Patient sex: F
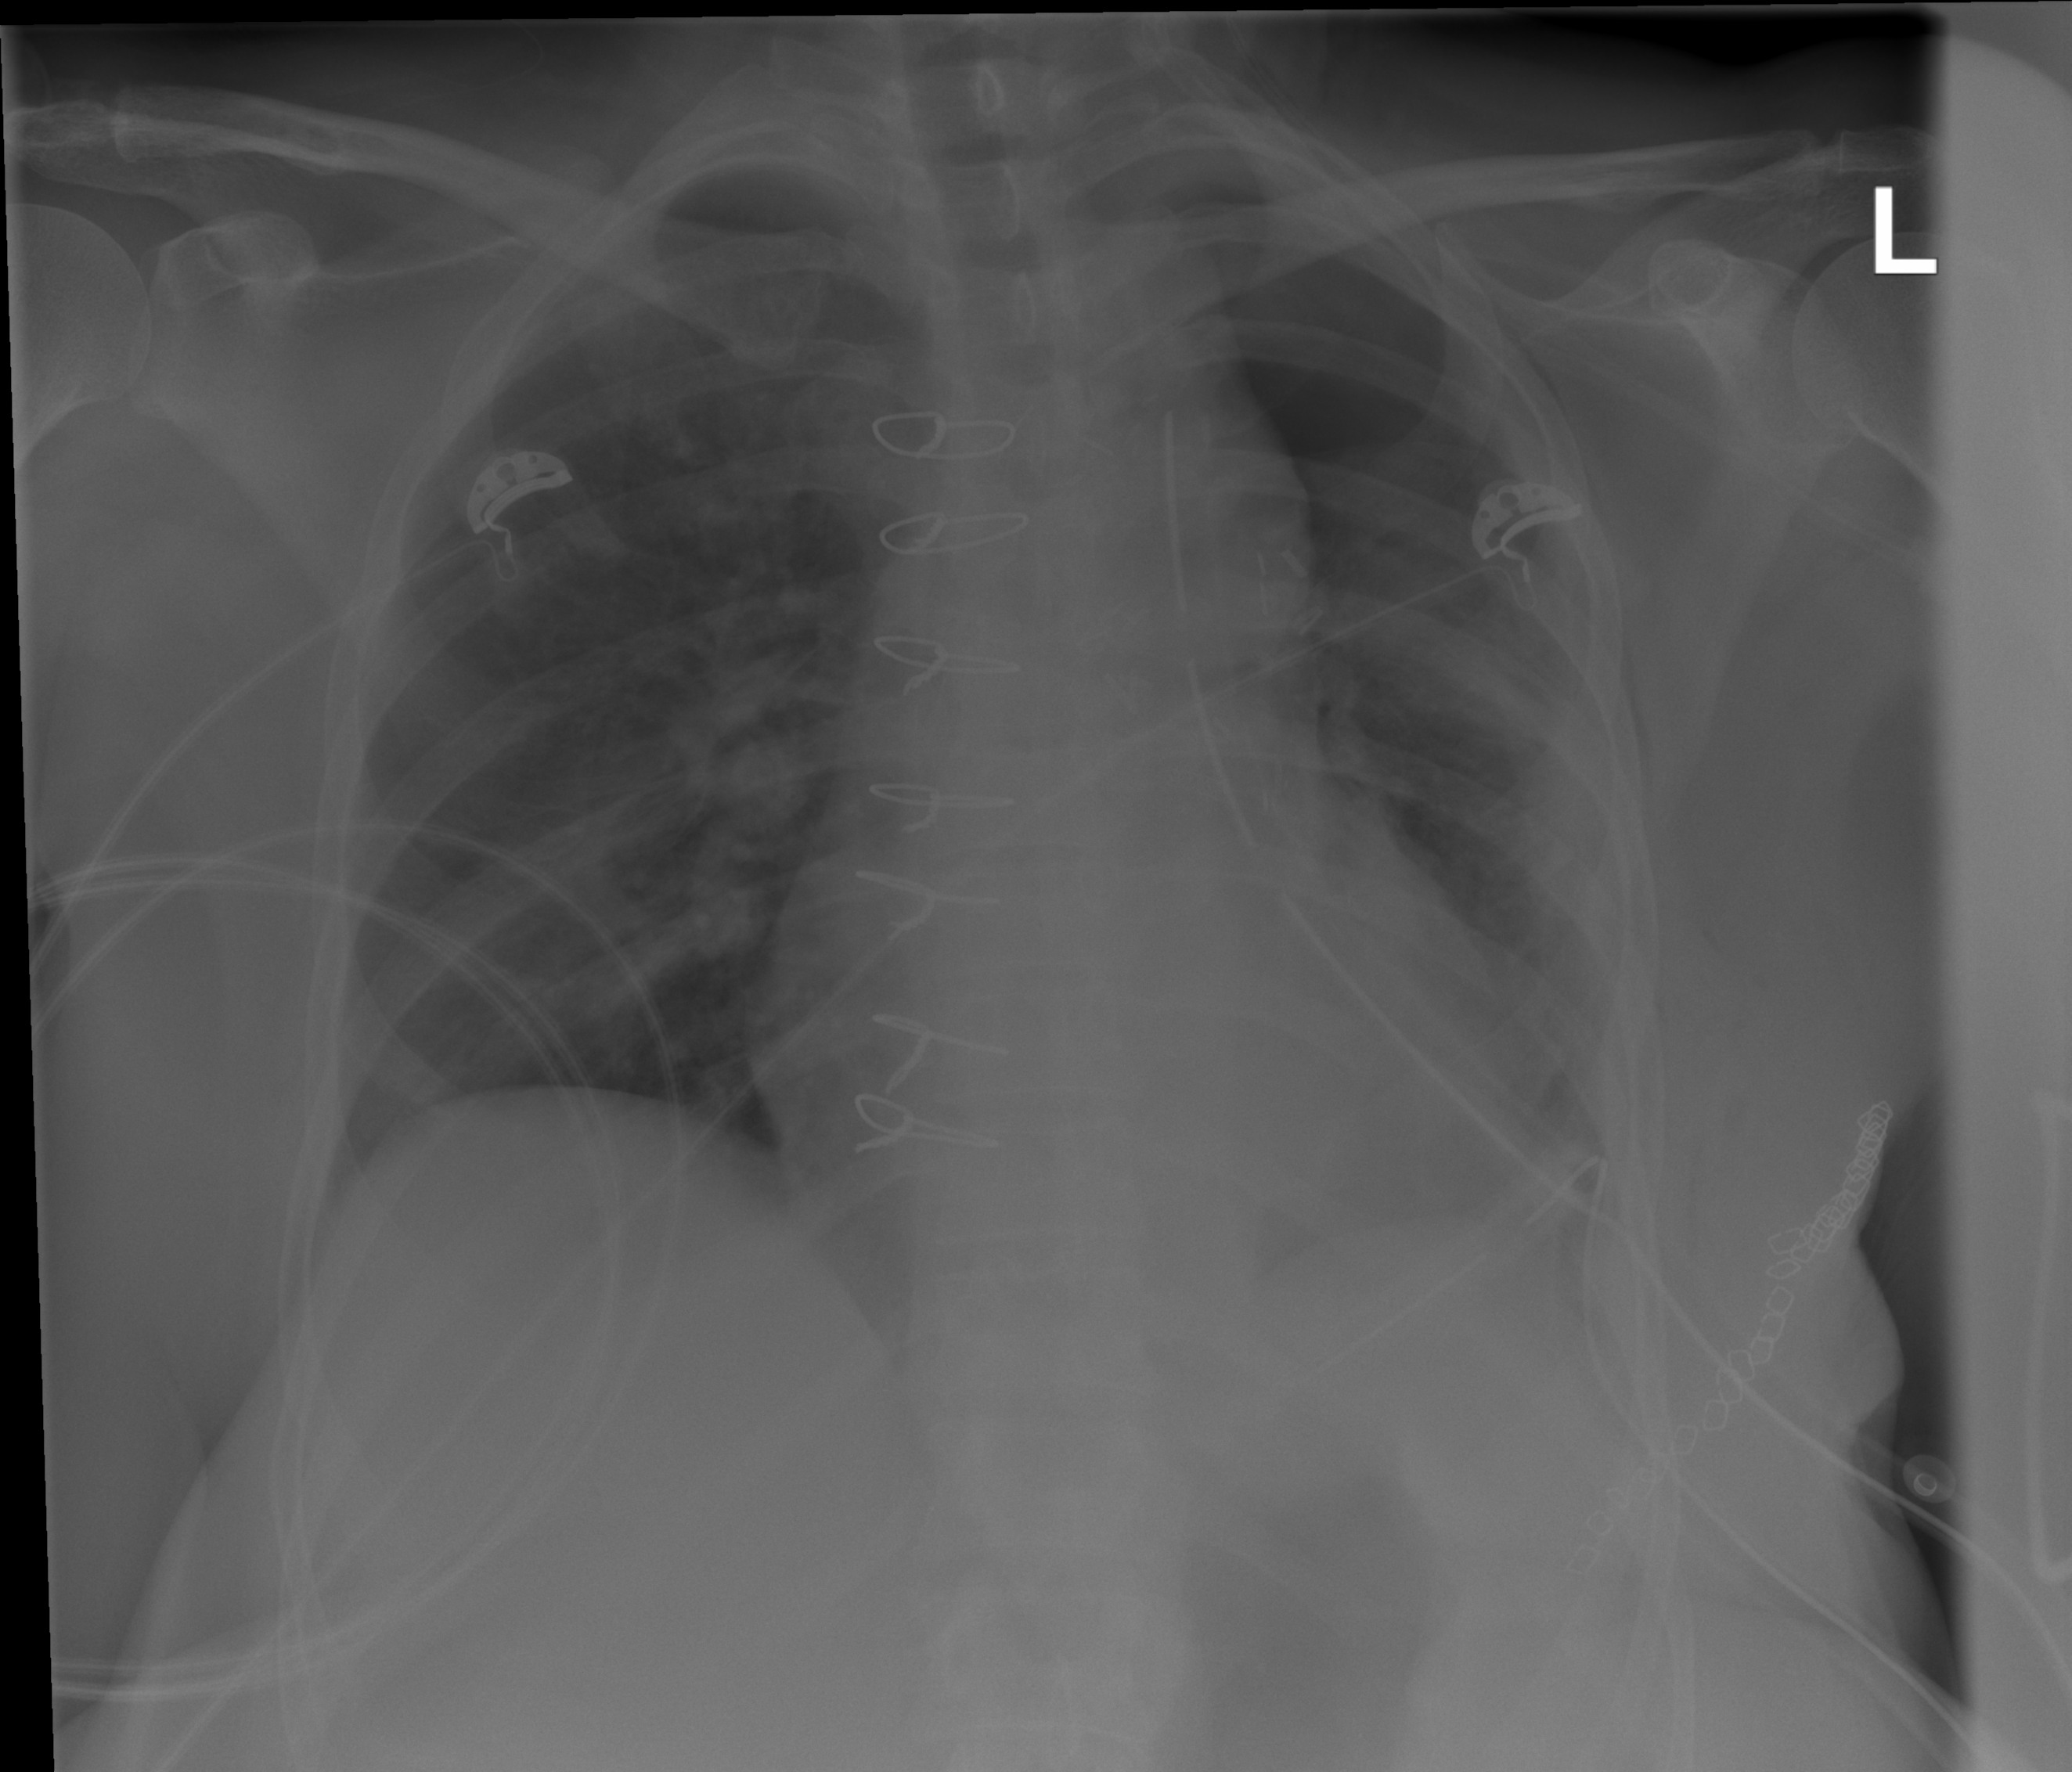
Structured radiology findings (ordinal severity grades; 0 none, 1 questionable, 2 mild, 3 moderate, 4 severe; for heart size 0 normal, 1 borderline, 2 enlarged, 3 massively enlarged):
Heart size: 0
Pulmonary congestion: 0
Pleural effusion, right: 0
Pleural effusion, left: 1
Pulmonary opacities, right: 1
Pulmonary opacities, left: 0
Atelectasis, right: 0
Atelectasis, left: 1